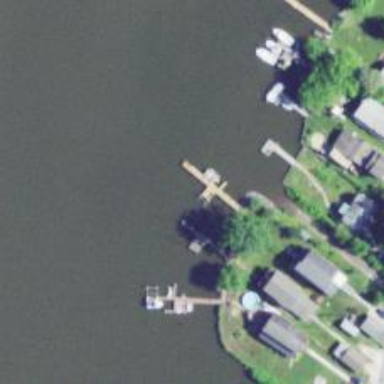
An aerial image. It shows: Man-made pier.